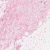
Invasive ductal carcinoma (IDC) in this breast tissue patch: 0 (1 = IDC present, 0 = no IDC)